Question: My Django app has an option for login/register using 'CustomForm' (inherited from the UserCreationForm) as well as 'Outh'. Now the problem is if a user has already signed up using the 'CustomForm' and if the next time he tries to log in using google 'Oauth' then

But as the user is already registered, if he enters the same username/email here then it displays says username taken. 'Oauth''CustomForm' Or even if I ask the user to fill this form to be able to use OAuth login, the problem is that his email/username are already present in the db, so he won't be able to sign up using this form.
something like '"You signed up using username rather than google account"',
My register function in :
'''
def register(request):
if request.method == 'POST':
form = CustomForm(request.POST or None)
if form.is_valid():
form.save()
return redirect('login')
else:
return redirect('register')
else:
return render(request, 'accounts/register.html')
'''
'''
class CustomForm(UserCreationForm):
email = forms.EmailField()
class Meta:
model = User
fields = ("username", "email")
'''
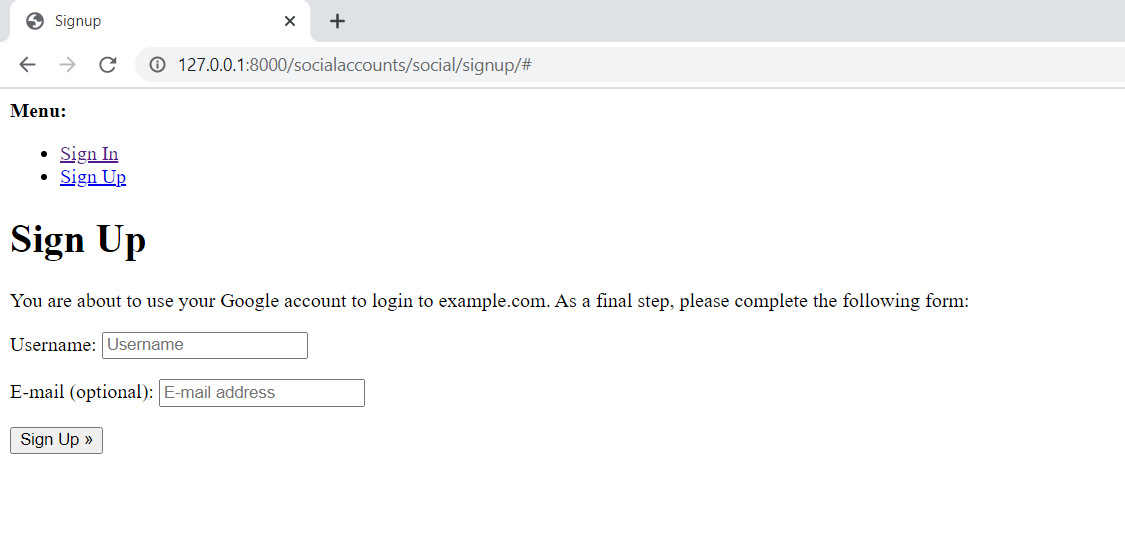
Answer: You can use 'pre_social_login' signal
'''
from allauth.exceptions import ImmediateHttpResponse
from allauth.socialaccount.signals import pre_social_login
from allauth.account.utils import perform_login
from allauth.utils import get_user_model
from django.dispatch import receiver
from django.shortcuts import redirect
from django.conf import settings
@receiver(pre_social_login)
def link_to_local_user(sender, request, sociallogin, **kwargs):
email_address = sociallogin.account.extra_data['email']
User = get_user_model()
users = User.objects.filter(email=email_address)
if users:
perform_login(request, users[0], email_verification=settings.EMAIL_VERIFICATION)
raise ImmediateHttpResponse(redirect(settings.LOGIN_REDIRECT_URL))
'''
See <URL>